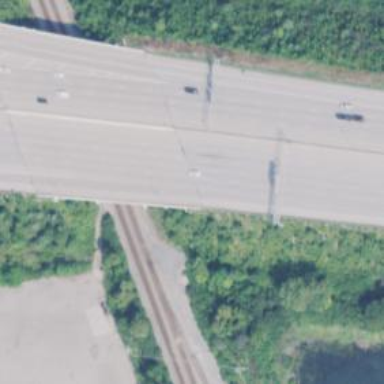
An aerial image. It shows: Bridge over motorway.